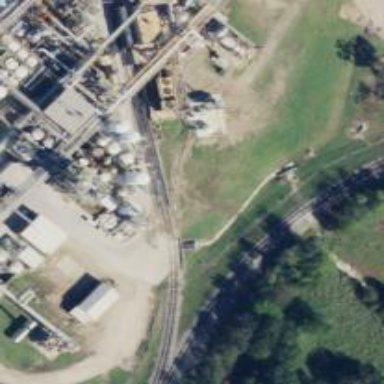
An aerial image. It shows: Rail spur service.